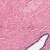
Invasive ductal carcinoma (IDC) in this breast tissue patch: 0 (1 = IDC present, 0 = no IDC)